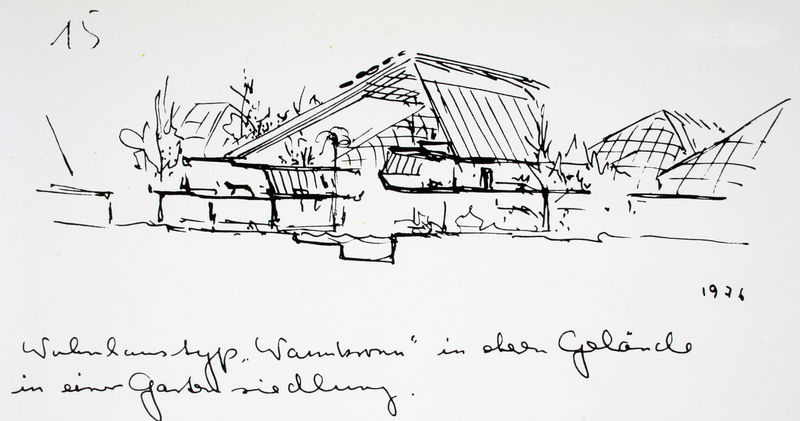
Titel: Entwurfsskizzen
Künstler: Frei Otto
Standort: Warmbronn
Institution: Wohnhaus Frei Otto
Schlagwörter: baum, feder, laub, bäume, skizze, zeichnung, anlage, haus, zaun, architektur, häuser, garten, schrift, papier, dächer, mauer, gelände, datum, keller, tusche, text, beschriftung, entwurf, tinte, siedlung, zeilen, pyramide, glasdach, jahresangabe, verglasung, gartenhaus, treibhaus, gartensiedlung, wohnungstyp